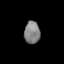
Tissue: lung
Cell type: Epithelial cells
Senescence score: 0.2002
Nuclear area (px): 346
Mean DAPI intensity: 129.618